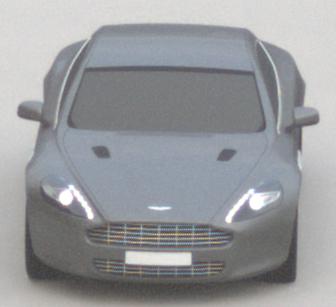
Make: Aston Martin
Model: Rapide
Detailed model: Rapide
Model produced from: 2010/03
Model produced until: 2013/07
Doors: 5
Color: gray
Road condition: dry road
Daytime: morning or afternoon
Contrast: low contrast